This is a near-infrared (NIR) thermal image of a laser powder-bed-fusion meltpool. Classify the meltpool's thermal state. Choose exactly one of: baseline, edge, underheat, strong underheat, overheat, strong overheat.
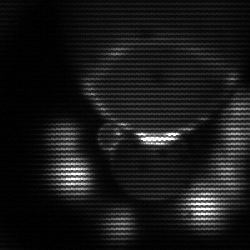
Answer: edge